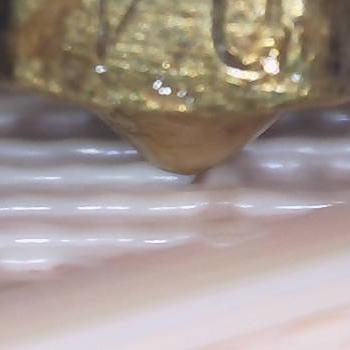
Flow rate: 133%